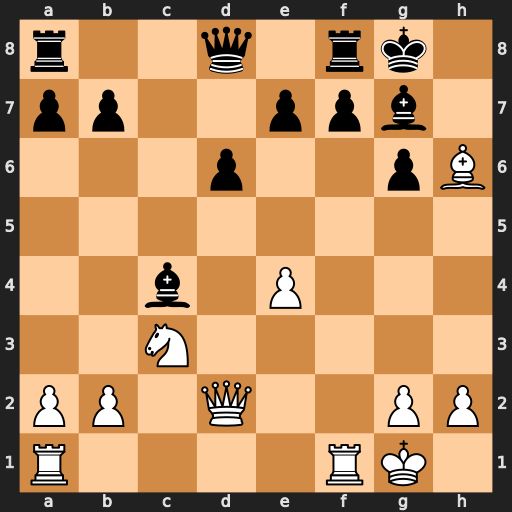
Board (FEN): r2q1rk1/pp2ppb1/3p2pB/8/2b1P3/2N5/PP1Q2PP/R4RK1
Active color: w
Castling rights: -
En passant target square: -
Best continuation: Bxg7 Kxg7 Qd4+ e5 Qxc4